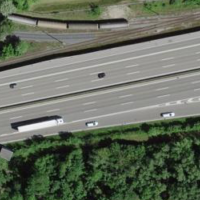
EUNIS habitat code: 57
Species observed at this site:
Milvus milvus
Turdus pilaris
Pica pica
Columba livia
Buteo buteo
Falco tinnunculus